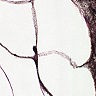
Metastatic tissue present: no